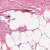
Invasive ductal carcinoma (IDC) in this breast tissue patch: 1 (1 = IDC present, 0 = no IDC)